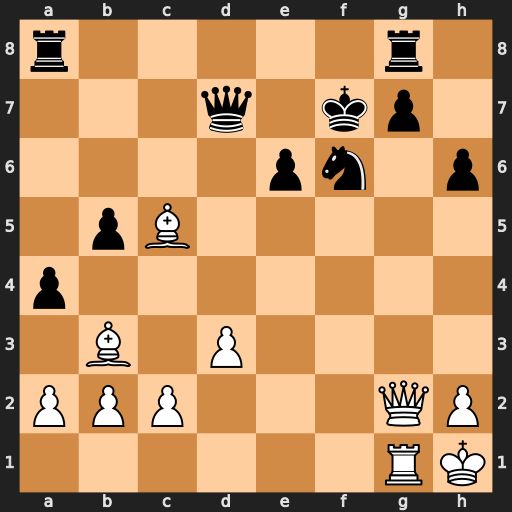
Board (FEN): r5r1/3q1kp1/4pn1p/1pB5/p7/1B1P4/PPP3QP/6RK
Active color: w
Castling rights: -
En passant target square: -
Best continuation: Qg6#